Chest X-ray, AP view. Patient: 63 years old, sex M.
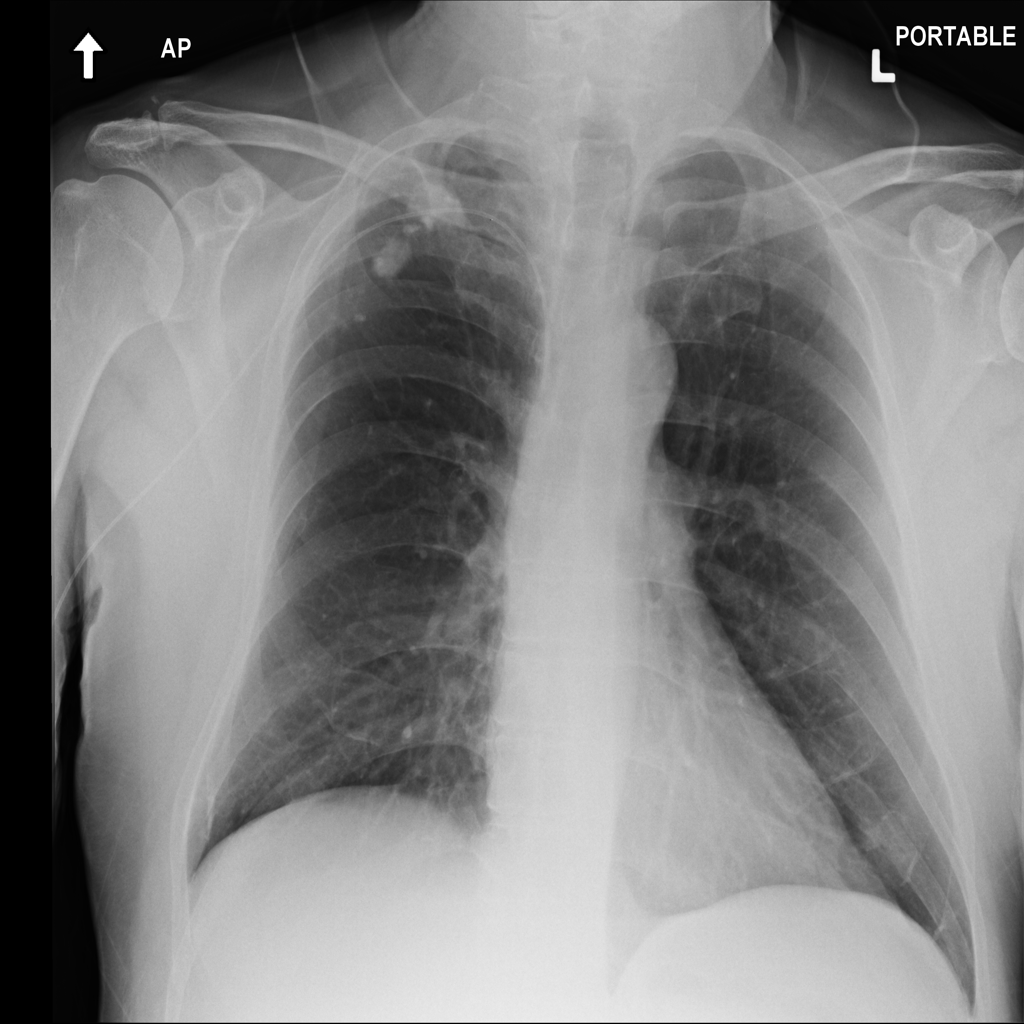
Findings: No Finding